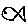
Label: fish